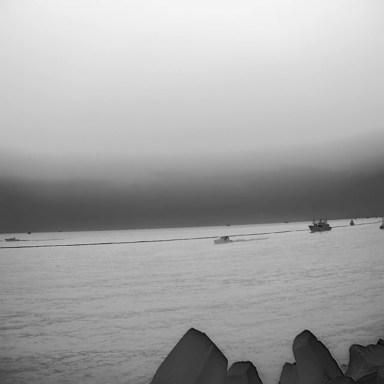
There are five objects shown in the infrared image, including two canoes, two bulk_carriers, and a sailboat.